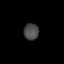
Tissue: lung
Cell type: Fibroblasts
Senescence score: 0.5496
Nuclear area (px): 237
Mean DAPI intensity: 74.641